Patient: sex M, age 30
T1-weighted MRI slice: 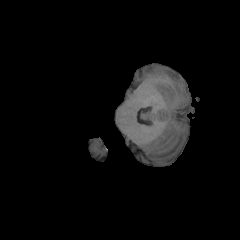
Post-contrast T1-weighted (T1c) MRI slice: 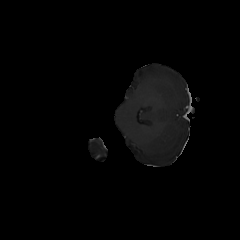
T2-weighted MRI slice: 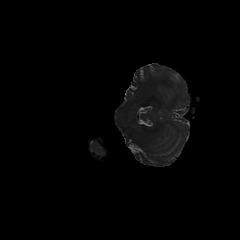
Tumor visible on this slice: no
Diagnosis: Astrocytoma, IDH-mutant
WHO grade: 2